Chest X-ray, AP view. Patient: 41 years old, sex F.
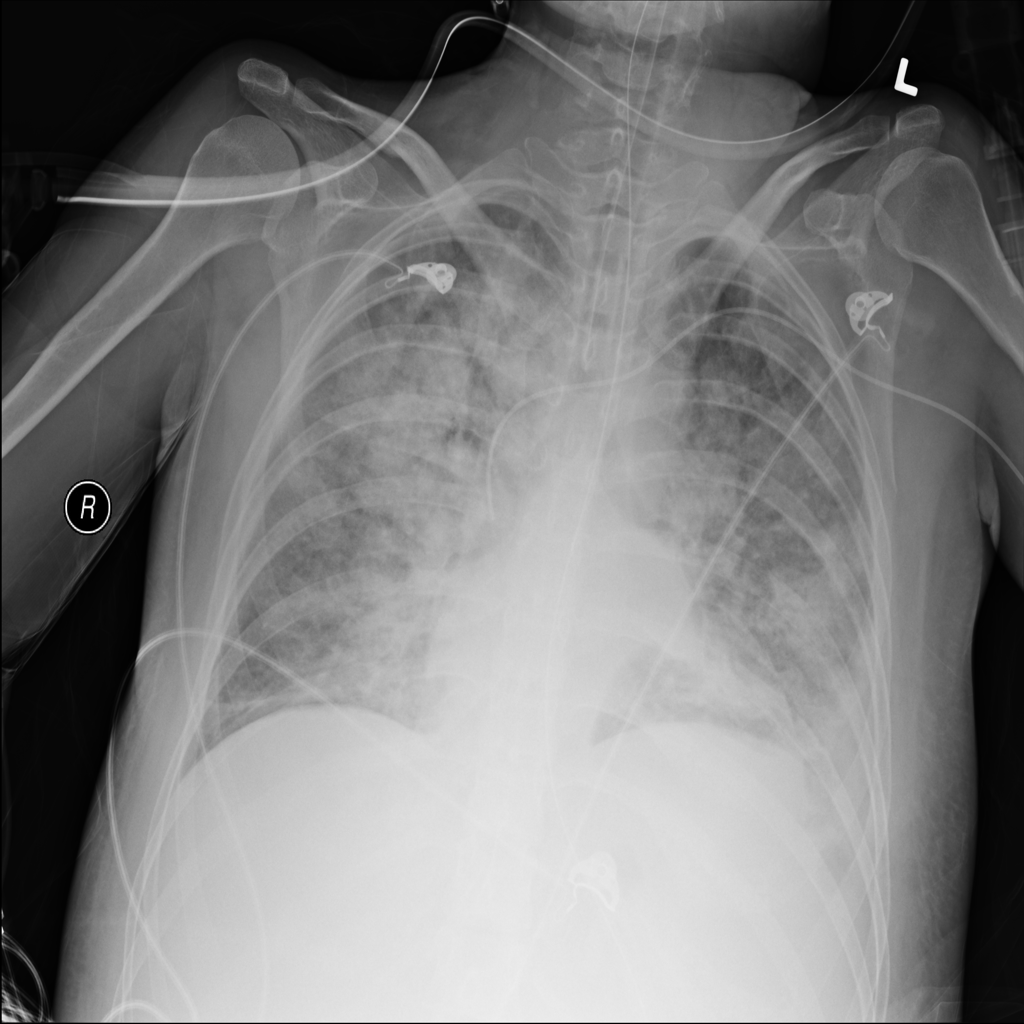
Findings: Edema, Infiltration